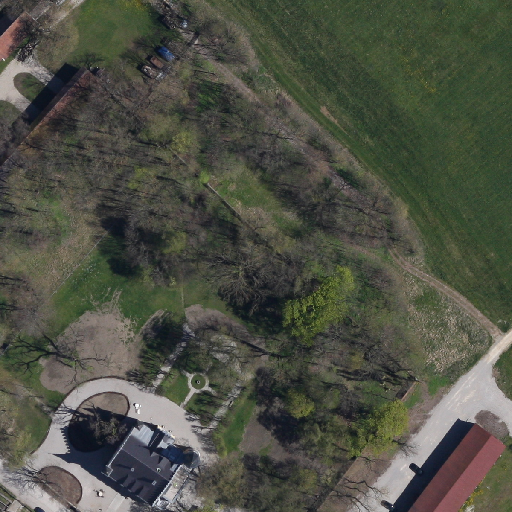
Referring expression: vehicle in the parking area